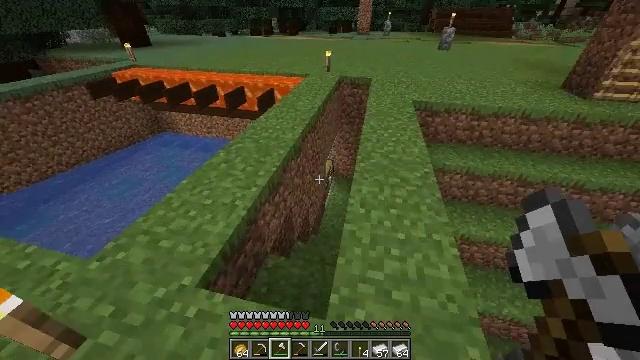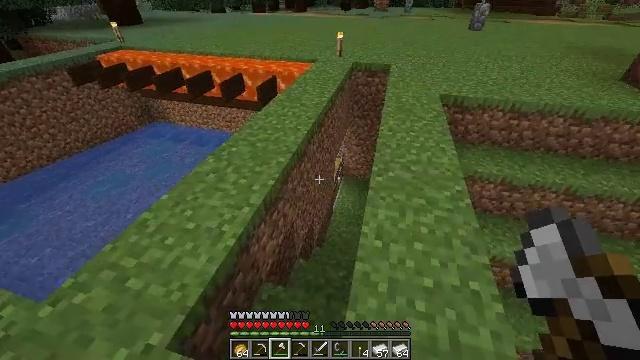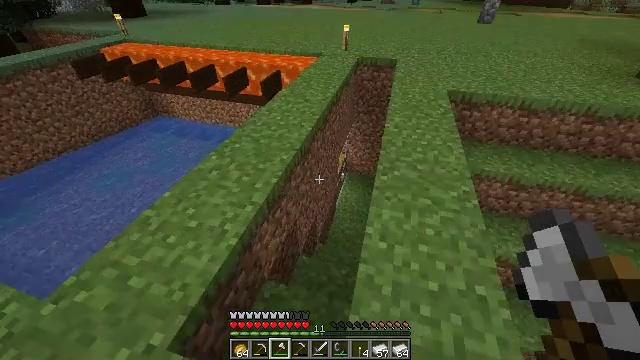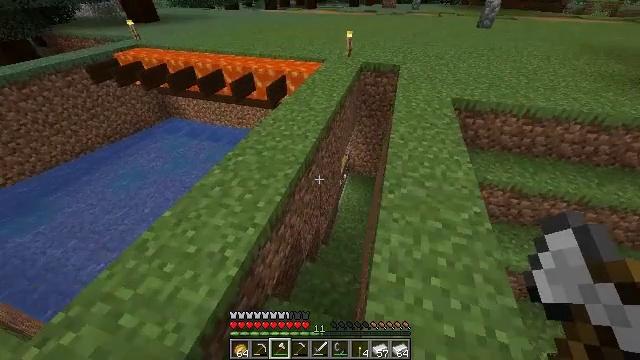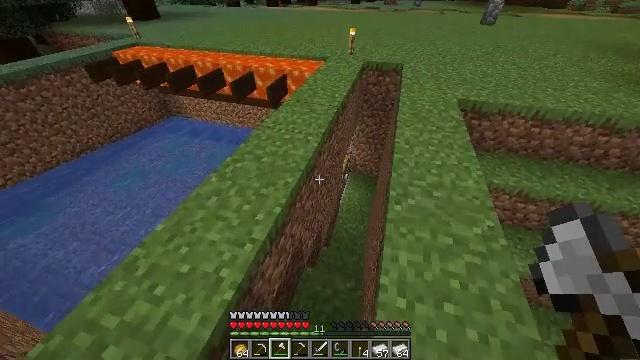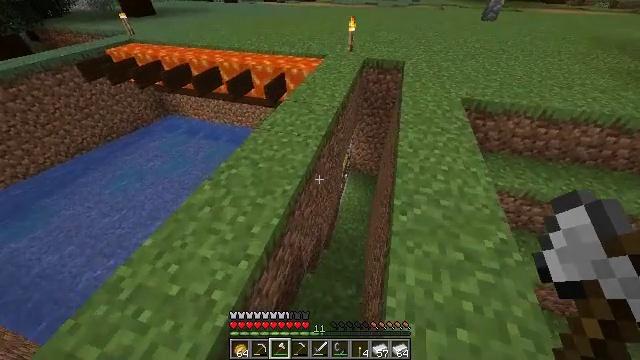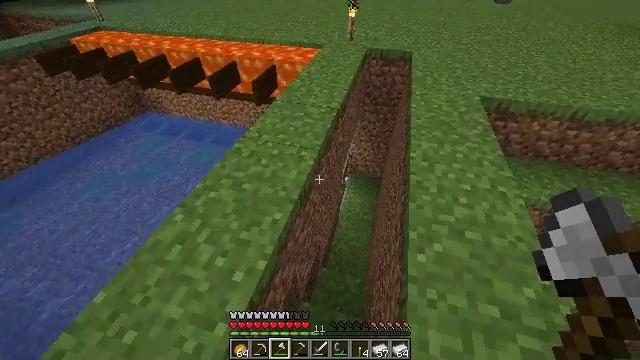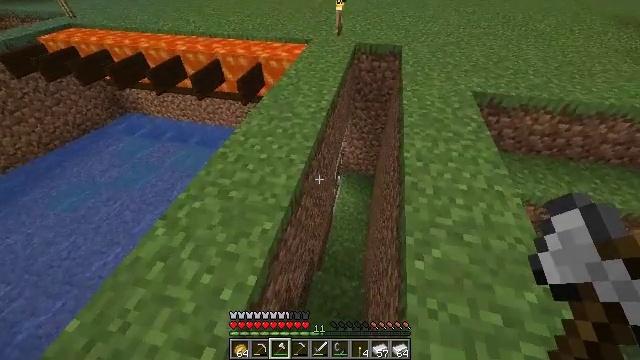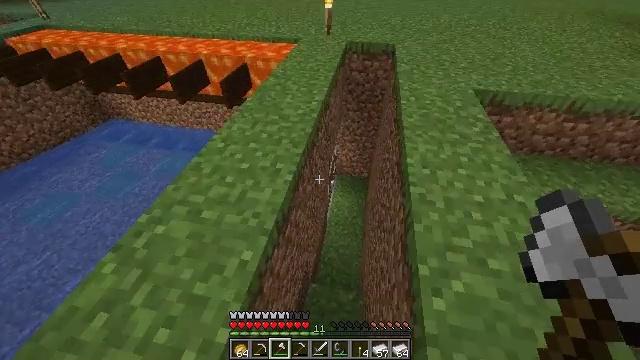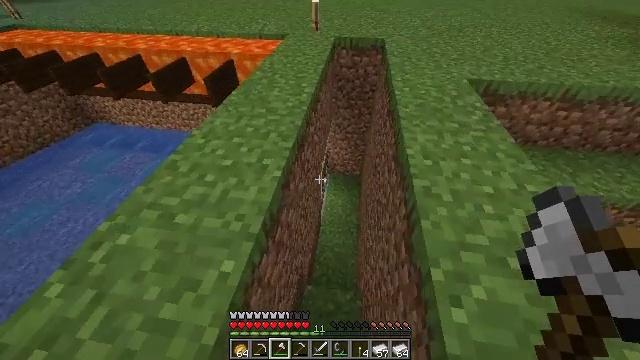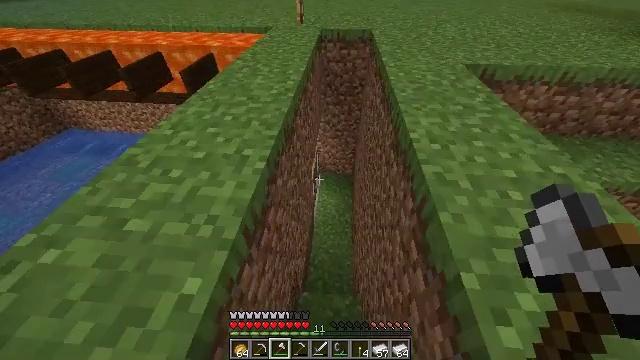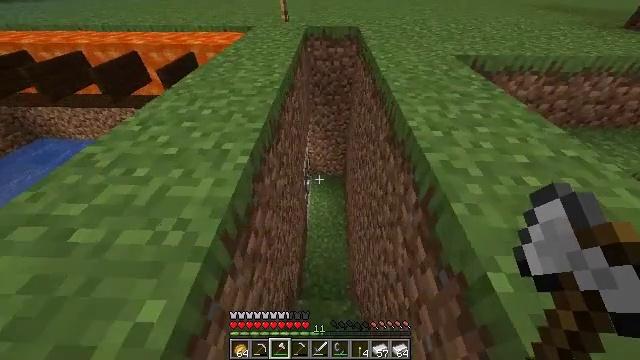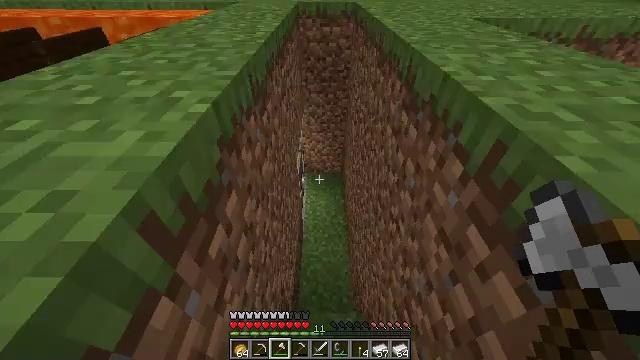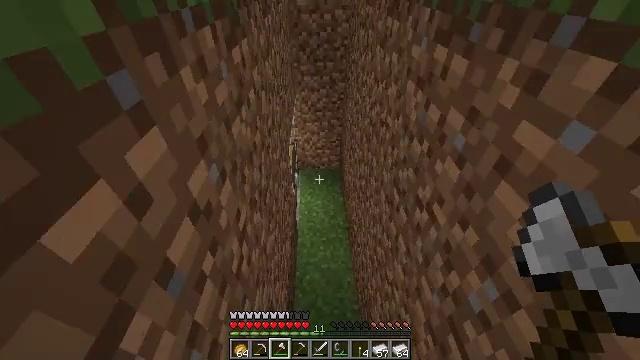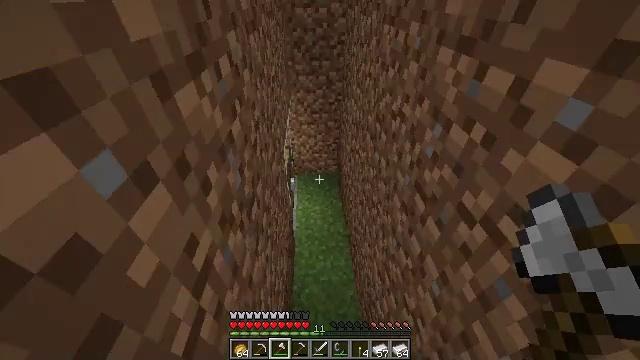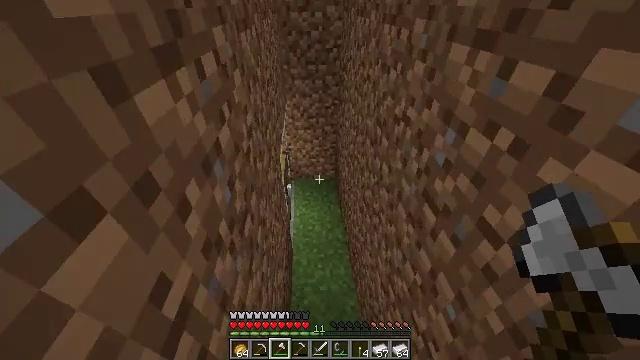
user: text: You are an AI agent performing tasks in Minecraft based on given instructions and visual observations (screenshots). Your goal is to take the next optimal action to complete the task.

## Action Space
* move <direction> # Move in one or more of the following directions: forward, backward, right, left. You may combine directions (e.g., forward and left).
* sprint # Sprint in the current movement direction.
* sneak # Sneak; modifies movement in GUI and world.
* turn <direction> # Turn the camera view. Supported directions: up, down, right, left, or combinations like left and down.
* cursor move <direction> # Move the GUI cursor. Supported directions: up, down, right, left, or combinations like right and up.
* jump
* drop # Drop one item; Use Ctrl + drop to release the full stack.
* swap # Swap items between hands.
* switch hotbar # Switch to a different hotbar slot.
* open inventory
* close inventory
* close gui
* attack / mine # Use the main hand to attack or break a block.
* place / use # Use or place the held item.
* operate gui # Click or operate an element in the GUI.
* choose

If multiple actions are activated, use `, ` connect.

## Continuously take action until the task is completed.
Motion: motion action
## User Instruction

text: Break the dirt block.
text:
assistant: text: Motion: move forward, turn left and down
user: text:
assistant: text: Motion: move forward, sprint, turn left and down
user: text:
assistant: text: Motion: move forward, sprint, turn down
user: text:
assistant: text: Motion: move forward, sprint, turn down
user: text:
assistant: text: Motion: move forward, sprint, turn down
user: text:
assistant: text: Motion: move forward
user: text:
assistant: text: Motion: move forward, sprint, turn right
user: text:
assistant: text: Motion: move forward, sprint, turn right
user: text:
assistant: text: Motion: move forward, sprint, turn right
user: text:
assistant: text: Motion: move forward, sprint, turn right
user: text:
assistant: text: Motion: move forward, turn right and up
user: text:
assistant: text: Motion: move forward, turn right
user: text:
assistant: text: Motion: move forward, sprint, turn right and up
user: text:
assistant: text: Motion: move forward, sprint, turn right and up
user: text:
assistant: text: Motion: move forward, sprint, turn right
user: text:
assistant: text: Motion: move forward
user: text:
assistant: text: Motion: move forward
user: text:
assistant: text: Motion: move forward, sprint
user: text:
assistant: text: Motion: move forward, sprint
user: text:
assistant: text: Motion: move forward, sprint
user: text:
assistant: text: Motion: move forward, sprint
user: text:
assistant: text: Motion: move forward
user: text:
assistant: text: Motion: move forward
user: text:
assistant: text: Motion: move forward
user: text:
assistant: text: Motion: move forward
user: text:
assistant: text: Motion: move forward
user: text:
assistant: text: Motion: move forward, turn left
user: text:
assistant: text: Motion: move forward, turn left and down
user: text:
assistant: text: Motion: move forward, turn left and down
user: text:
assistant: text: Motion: turn left and down